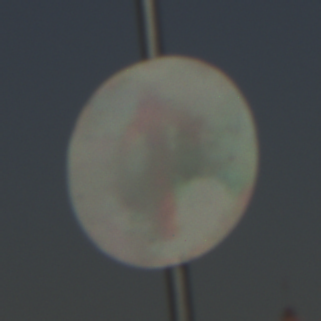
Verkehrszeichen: VorgeschriebeneFahrtrichtungGeradeaus
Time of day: MorningAfternoon
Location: Outdoor (Suburban)
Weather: Clear
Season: NotSpecified
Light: Natural